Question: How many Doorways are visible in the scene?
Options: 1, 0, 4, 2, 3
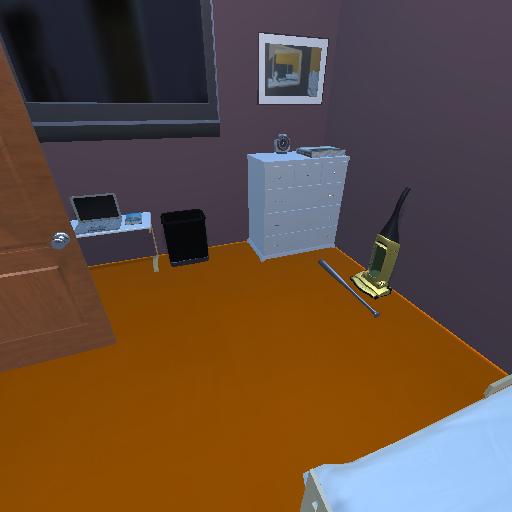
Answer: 1